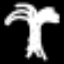
Label: palm tree